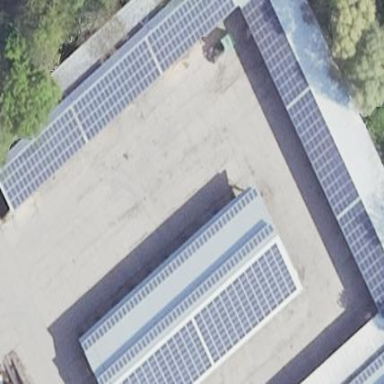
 featuring small solar photovoltaic panel generator with grey-colored roof. The solar panel generator is designed with photovoltaic method and oriented along the roof."